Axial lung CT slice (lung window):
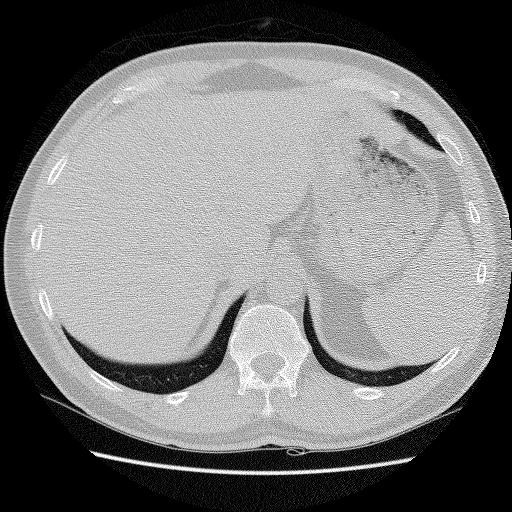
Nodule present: no